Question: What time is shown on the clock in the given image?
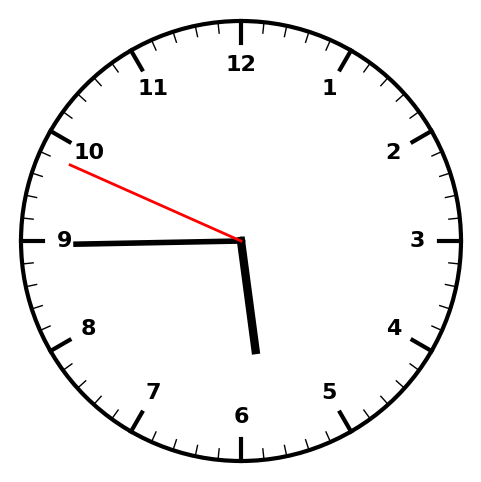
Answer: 05:44:49